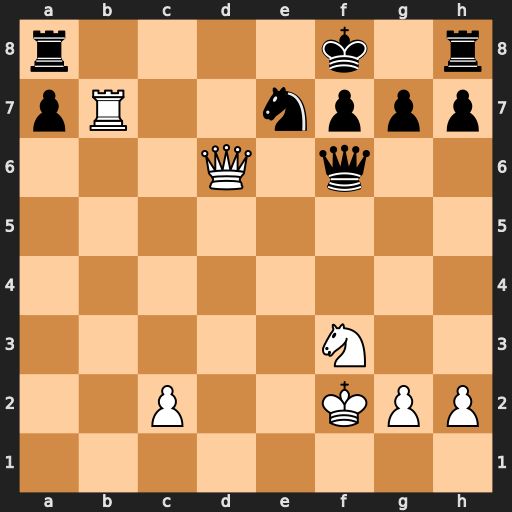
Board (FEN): r4k1r/pR2nppp/3Q1q2/8/8/5N2/2P2KPP/8
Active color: w
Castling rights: -
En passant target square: -
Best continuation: Rb8+ Rxb8 Qxb8+ Nc8 Qxc8+